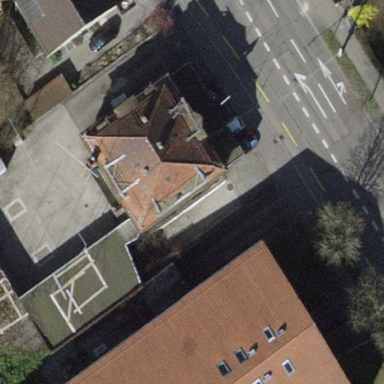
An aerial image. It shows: View of apartment building.